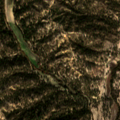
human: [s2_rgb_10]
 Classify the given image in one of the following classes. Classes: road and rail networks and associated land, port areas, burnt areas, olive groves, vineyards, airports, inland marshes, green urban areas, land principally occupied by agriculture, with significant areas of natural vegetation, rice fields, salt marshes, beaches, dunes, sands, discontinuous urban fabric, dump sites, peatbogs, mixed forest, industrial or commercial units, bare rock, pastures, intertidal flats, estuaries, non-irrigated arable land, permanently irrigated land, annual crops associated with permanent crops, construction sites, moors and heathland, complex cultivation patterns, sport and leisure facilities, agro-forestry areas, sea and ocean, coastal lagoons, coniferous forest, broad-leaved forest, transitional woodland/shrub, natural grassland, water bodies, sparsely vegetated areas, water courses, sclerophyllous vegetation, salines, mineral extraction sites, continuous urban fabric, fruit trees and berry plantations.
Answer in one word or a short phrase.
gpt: olive groves, agro-forestry areas, broad-leaved forest